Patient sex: M
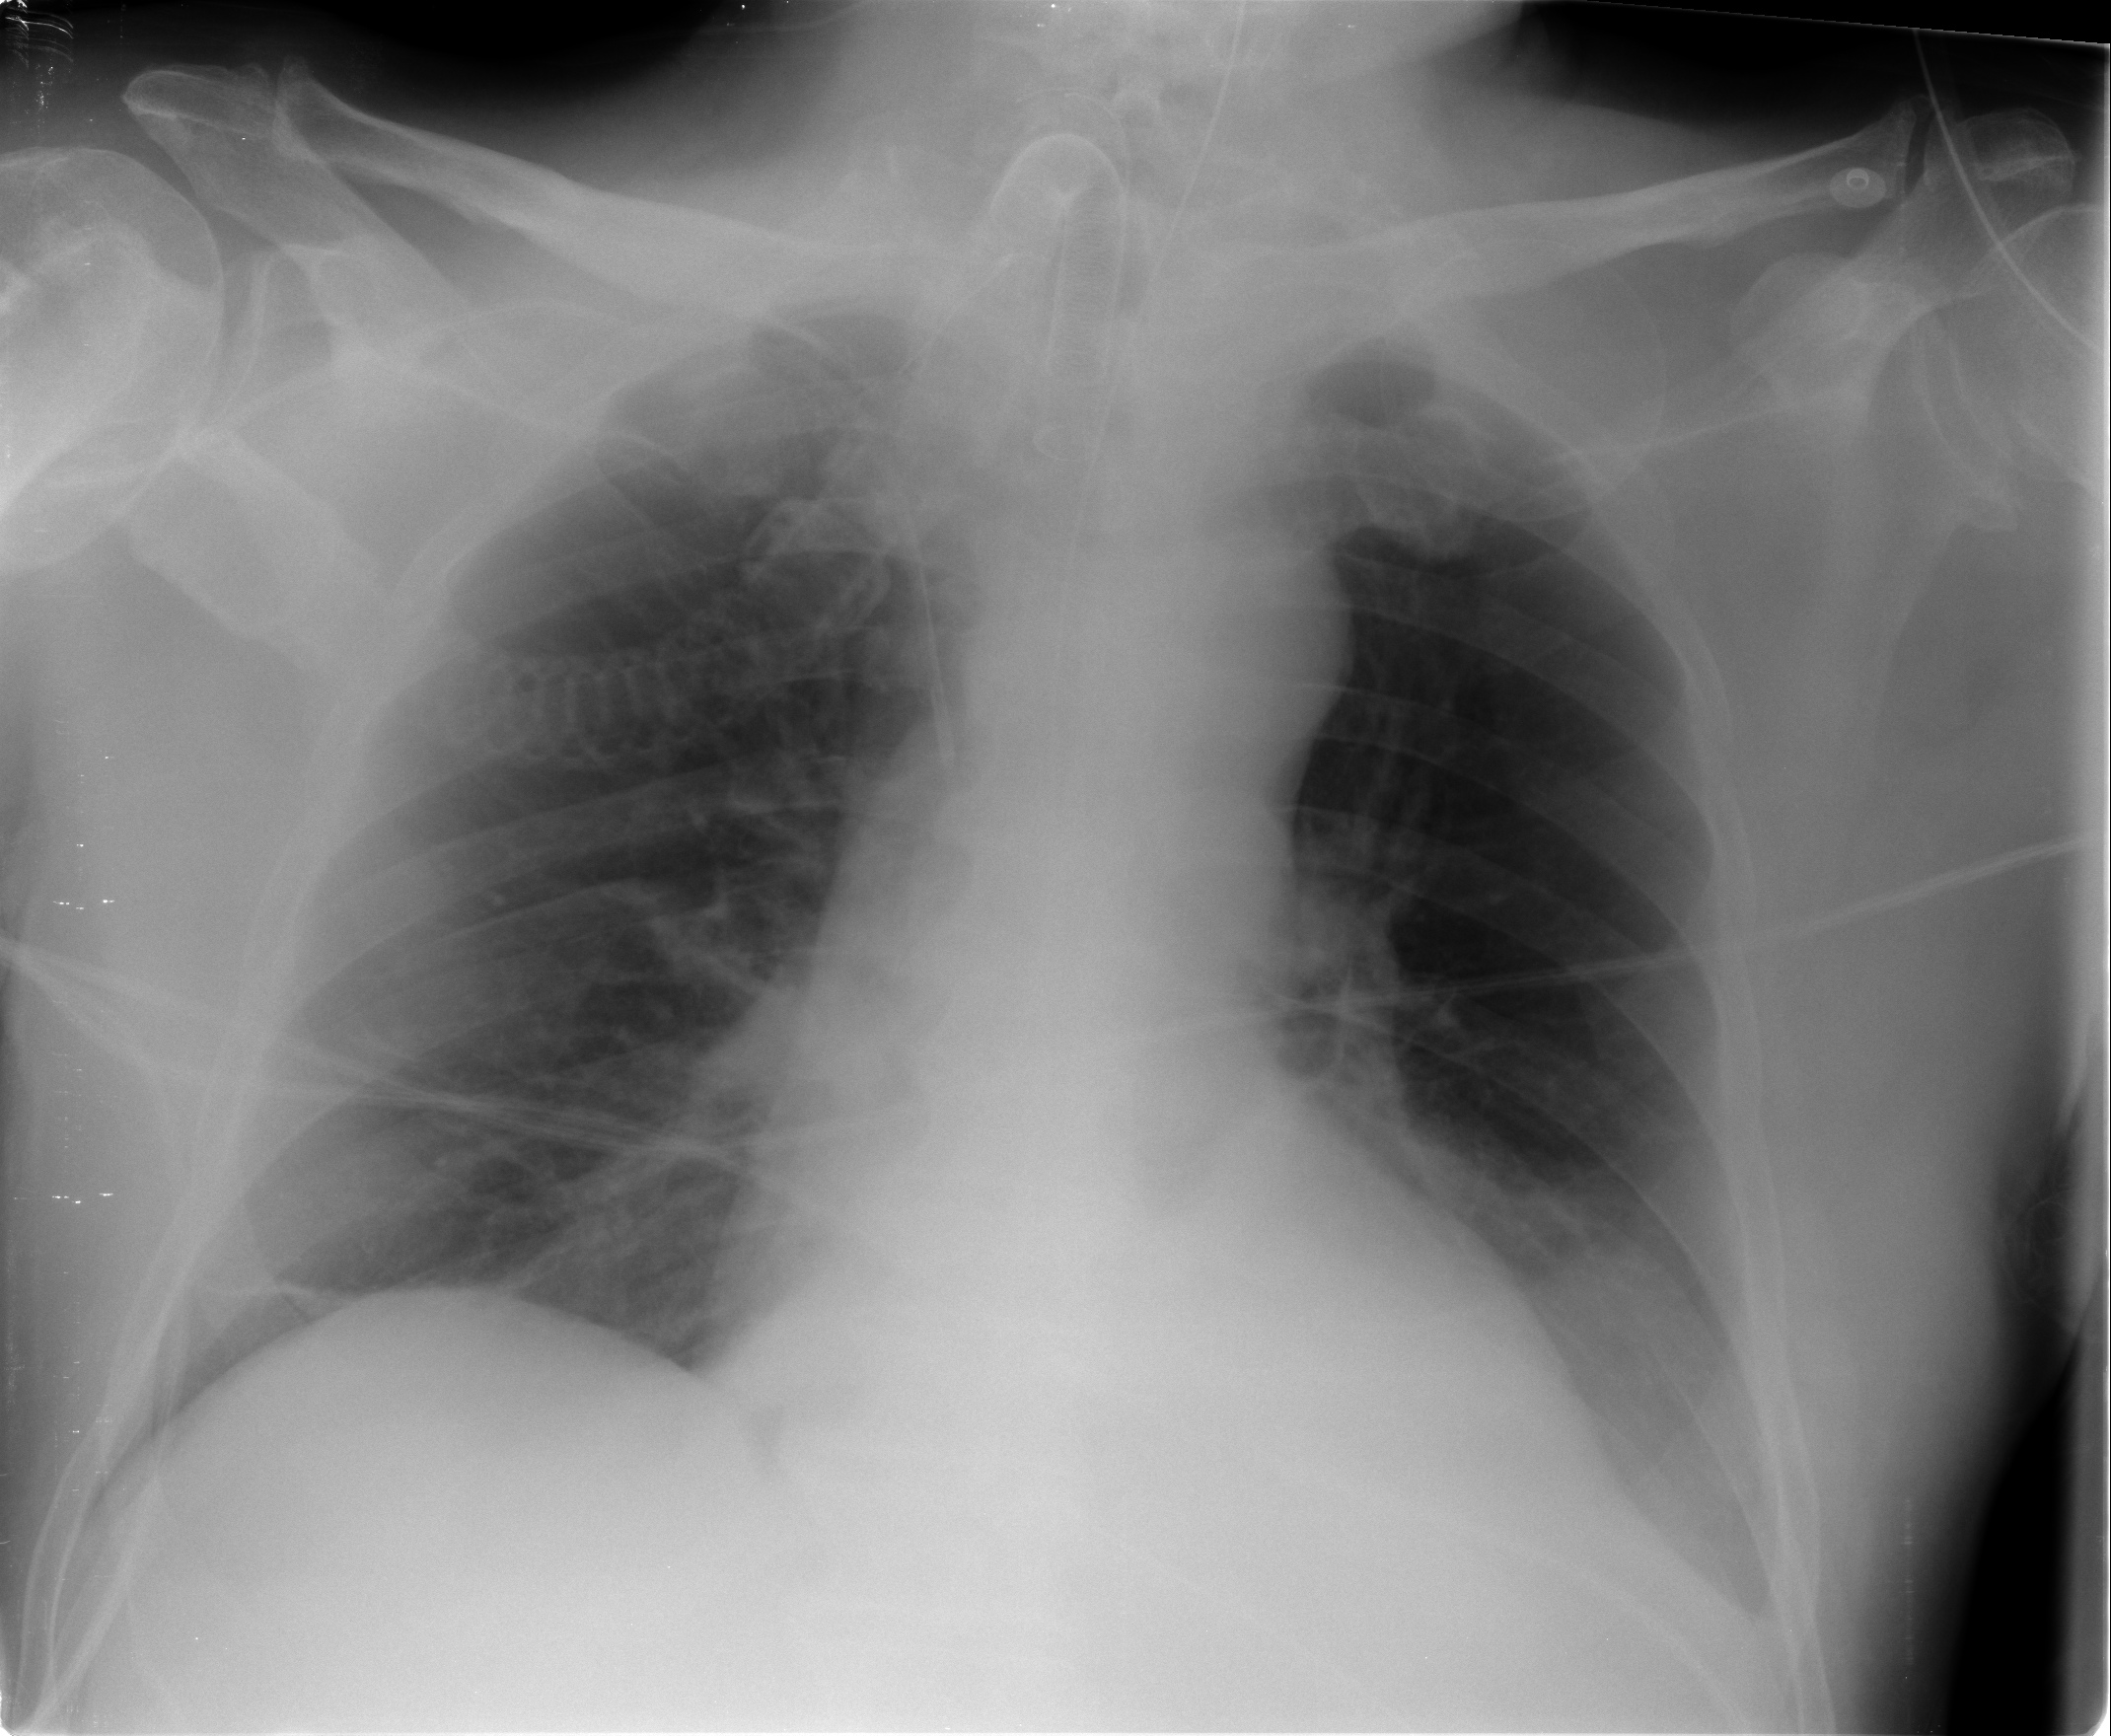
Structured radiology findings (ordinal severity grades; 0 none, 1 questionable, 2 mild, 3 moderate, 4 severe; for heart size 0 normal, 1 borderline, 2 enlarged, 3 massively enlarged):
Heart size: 0
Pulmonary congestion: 0
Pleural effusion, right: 0
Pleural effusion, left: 1
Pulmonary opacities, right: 0
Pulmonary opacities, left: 1
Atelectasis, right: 2
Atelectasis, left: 2